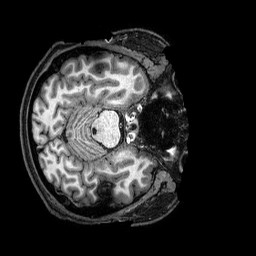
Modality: T1w
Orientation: axial
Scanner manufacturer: philips
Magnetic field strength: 3 T
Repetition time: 2.5 s
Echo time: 0.0057 s